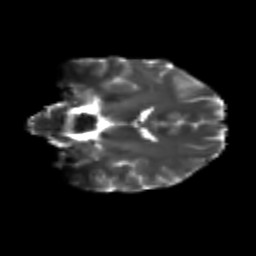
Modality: T2w
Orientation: coronal
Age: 25
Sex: female
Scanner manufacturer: siemens
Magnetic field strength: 3 T
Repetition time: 3.5 s
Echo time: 0.104 s